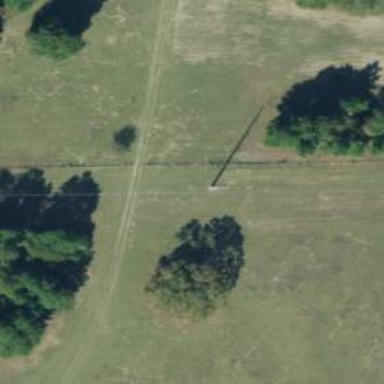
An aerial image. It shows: Power tower.